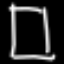
Label: square